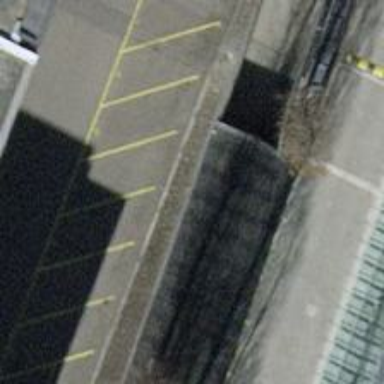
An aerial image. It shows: Driveway tunnel that serves as roadway.